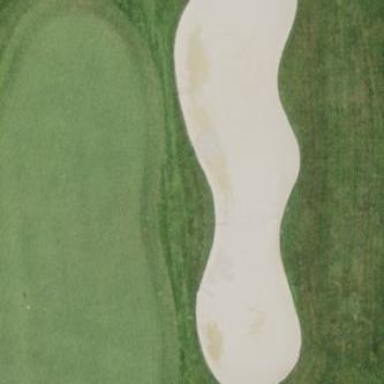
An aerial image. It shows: Golf bunker filled with sandy terrain.